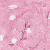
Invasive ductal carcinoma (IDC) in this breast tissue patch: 0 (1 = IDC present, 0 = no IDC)